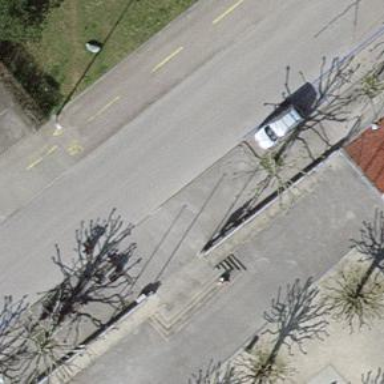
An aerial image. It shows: Bicycle rental facility.